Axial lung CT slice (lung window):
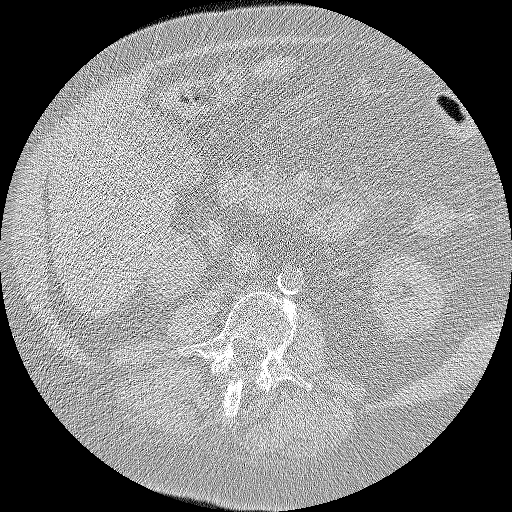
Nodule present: no